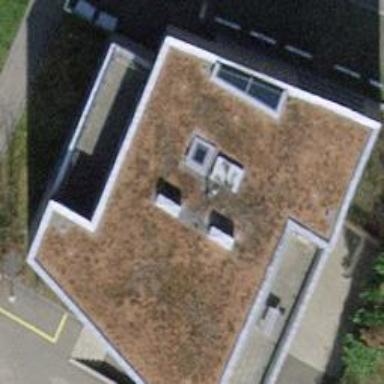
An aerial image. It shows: Building with light grey exterior and brown roof.